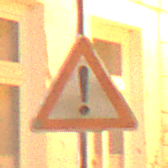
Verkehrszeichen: Gefahrenstelle
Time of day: Night
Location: Outdoor (Urban)
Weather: Clear
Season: NotSpecified
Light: Artificial